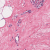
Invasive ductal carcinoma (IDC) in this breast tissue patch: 0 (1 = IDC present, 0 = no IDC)